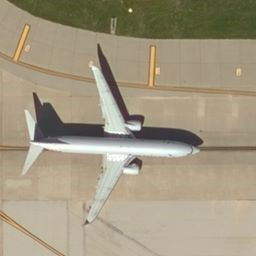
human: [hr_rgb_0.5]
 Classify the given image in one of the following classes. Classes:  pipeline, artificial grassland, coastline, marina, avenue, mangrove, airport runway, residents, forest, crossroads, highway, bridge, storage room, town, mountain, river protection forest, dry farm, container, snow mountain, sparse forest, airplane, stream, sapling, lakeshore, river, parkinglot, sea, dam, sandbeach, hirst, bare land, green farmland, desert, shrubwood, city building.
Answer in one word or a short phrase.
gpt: airplane